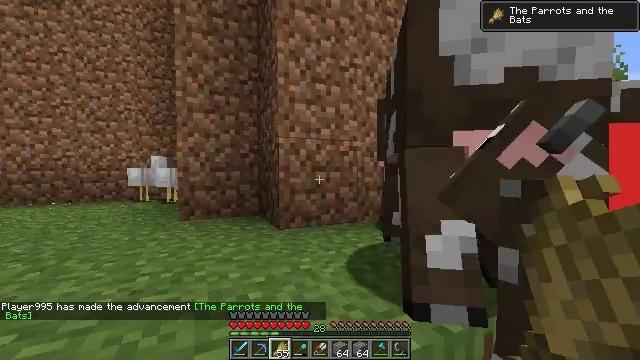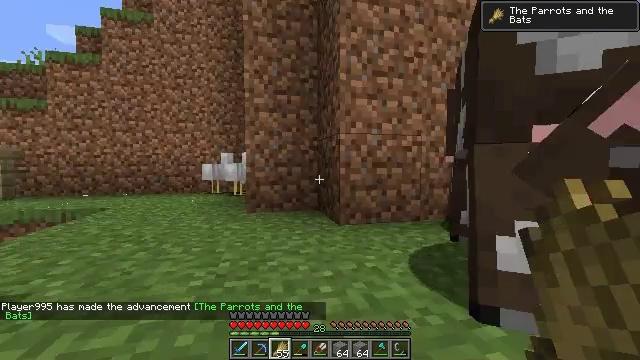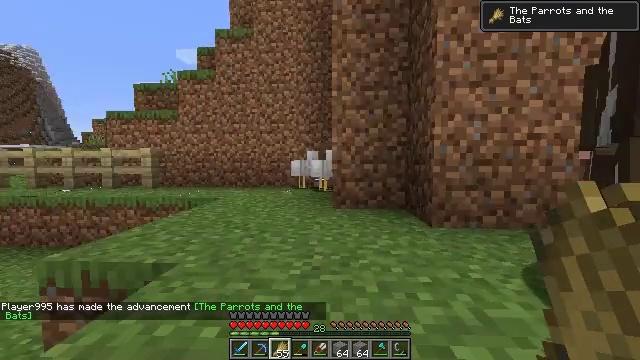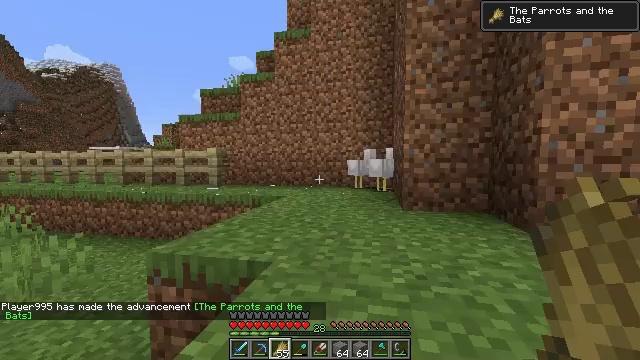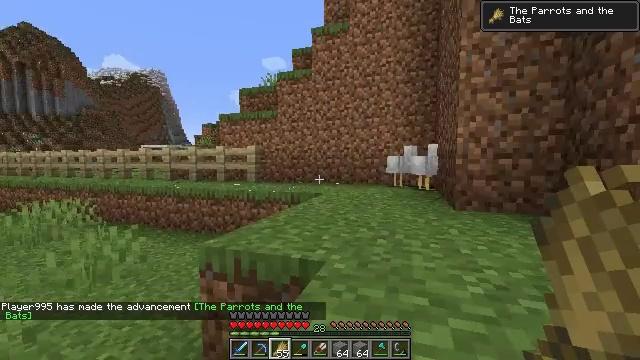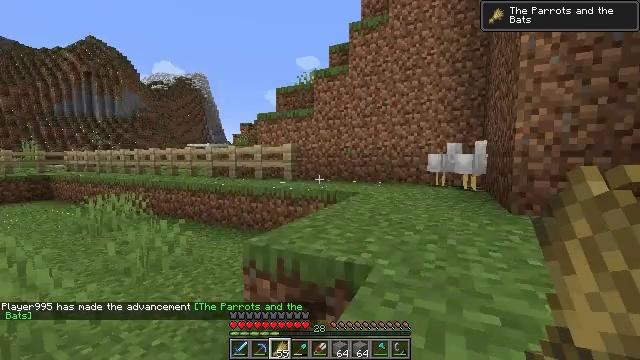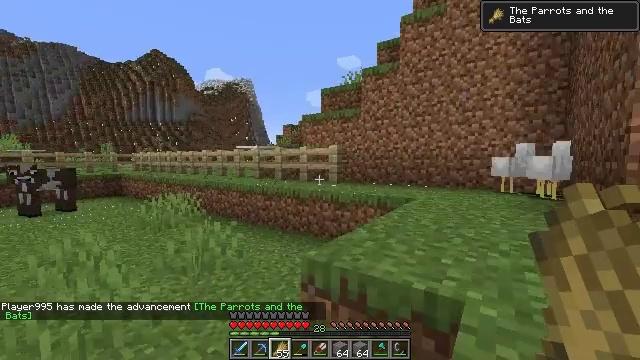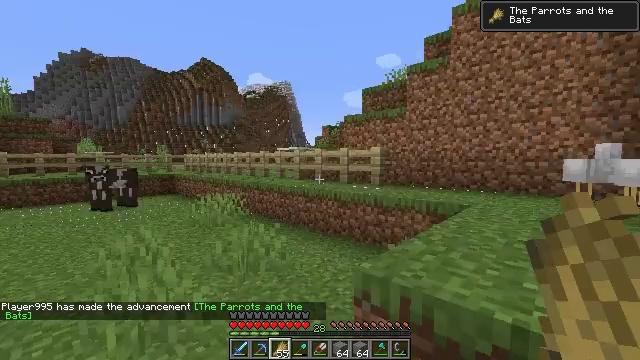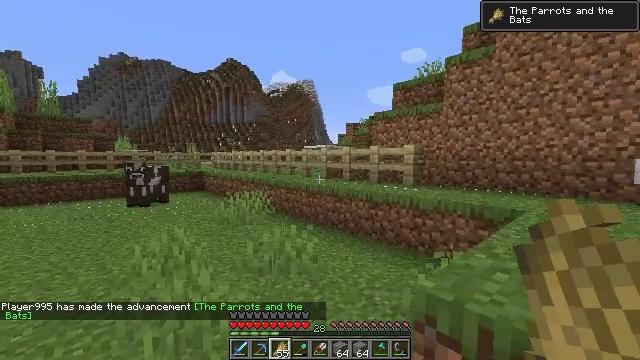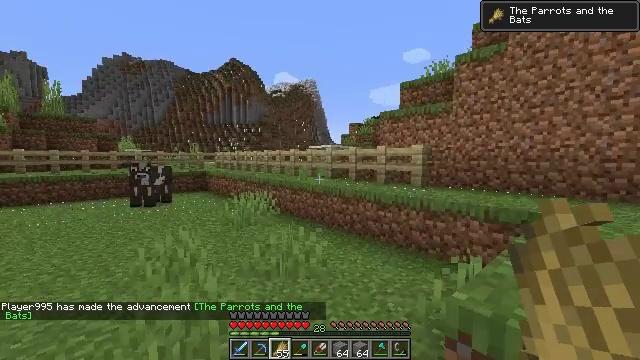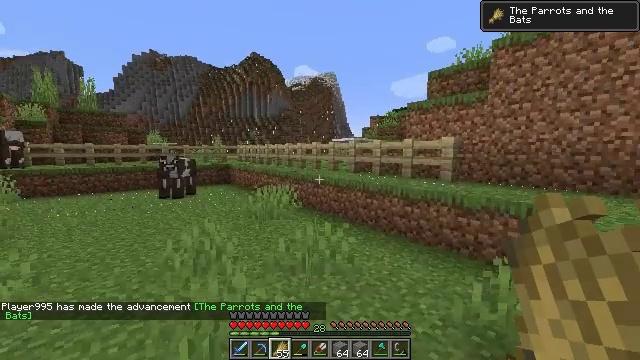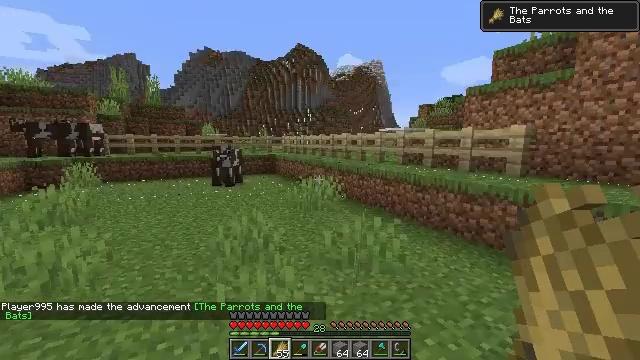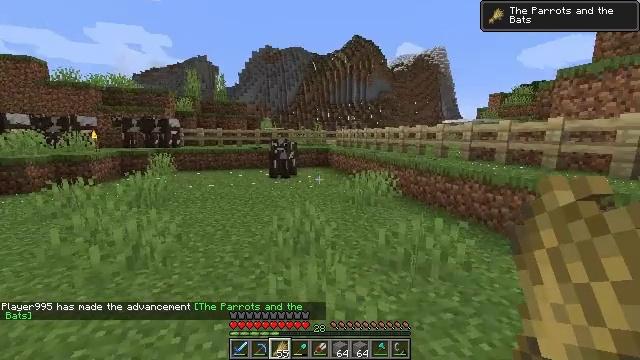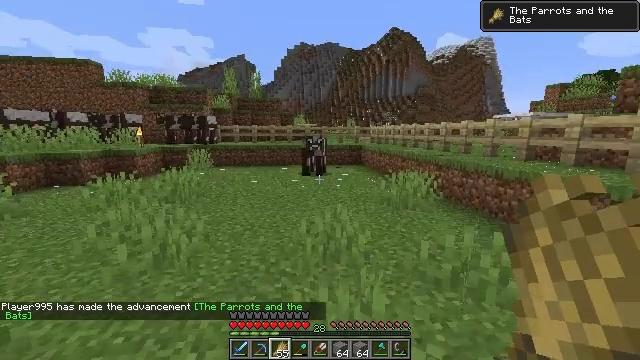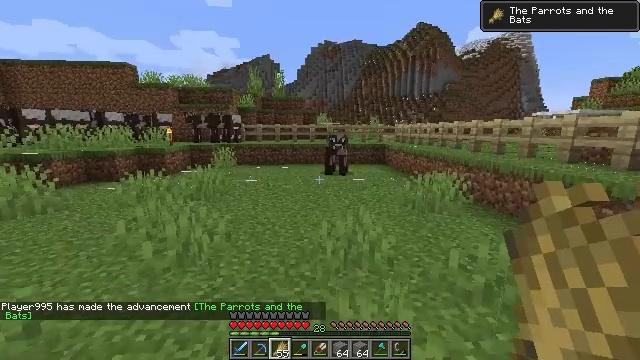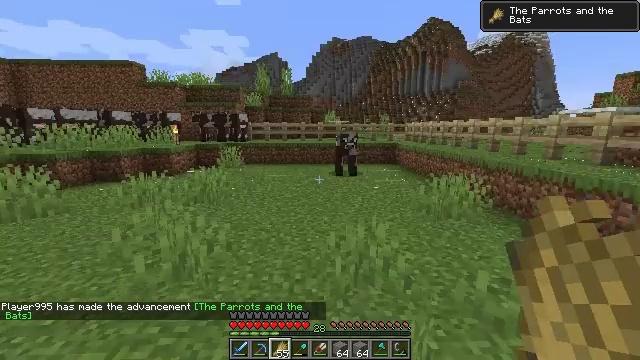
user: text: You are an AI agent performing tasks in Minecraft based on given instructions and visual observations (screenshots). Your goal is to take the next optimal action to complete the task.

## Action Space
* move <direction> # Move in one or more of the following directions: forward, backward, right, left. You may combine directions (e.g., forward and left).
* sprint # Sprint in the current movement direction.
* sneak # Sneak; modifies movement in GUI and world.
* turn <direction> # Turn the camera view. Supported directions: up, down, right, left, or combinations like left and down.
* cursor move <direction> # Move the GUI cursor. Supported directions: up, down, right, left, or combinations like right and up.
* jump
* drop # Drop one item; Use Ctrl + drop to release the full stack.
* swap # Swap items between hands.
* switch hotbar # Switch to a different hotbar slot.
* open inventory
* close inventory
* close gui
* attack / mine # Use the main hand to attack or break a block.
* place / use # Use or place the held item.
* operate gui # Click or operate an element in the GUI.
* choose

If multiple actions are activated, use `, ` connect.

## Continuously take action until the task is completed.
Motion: motion action
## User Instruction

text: Hunt a sheep.
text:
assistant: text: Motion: move left, turn left and down, use / place
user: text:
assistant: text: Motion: move left, turn left, use / place
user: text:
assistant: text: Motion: move forward and move left, turn left, use / place
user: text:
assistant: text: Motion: move forward and move left, turn left, use / place
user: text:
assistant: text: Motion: move forward and move left, turn left, use / place
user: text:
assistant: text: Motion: move forward and move left, turn left, use / place
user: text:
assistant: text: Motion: move forward and move left, turn left, use / place
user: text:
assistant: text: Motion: move forward and move left, turn left, use / place
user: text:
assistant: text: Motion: move forward and move left, use / place
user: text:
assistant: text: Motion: move forward and move left, turn left and down, use / place
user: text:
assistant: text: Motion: move forward, turn left and down, use / place
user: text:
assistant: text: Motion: move forward, turn left and down, use / place
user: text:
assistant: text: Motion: move forward, turn left, use / place
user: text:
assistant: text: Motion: move forward, turn left, use / place
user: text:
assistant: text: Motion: move forward, turn left, use / place
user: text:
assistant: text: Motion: move forward, sprint, turn left, use / place
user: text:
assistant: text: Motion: move forward, sprint, use / place
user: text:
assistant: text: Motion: move forward, sprint, use / place
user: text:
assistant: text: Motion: move forward, sprint, use / place
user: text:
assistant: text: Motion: move forward, sprint, use / place
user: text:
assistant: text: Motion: move forward, sprint, turn right, use / place
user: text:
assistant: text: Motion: move forward, sprint, use / place
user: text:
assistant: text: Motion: move forward, sprint, use / place
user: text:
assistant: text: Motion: move forward, sprint, use / place
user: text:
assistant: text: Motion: move forward, sprint, use / place
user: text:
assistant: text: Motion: move forward, sprint, use / place
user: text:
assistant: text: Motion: move forward, sprint, use / place
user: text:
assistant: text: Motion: move forward, sprint, use / place
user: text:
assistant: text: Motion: move forward, sprint, use / place
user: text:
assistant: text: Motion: move forward, sprint, use / place